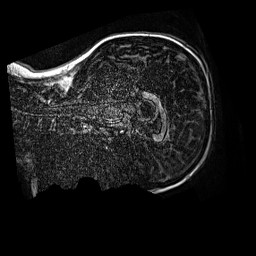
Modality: MP2RAGE
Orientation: sagittal
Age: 12
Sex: female
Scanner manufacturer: siemens
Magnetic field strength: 3 T
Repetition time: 4 s
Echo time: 0.00299 s